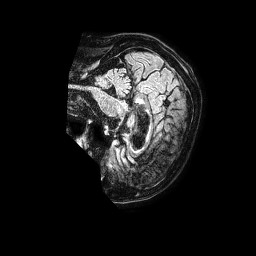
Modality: FLAIR
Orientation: sagittal
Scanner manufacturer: philips
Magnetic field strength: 1.5 T
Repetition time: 4.8 s
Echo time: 0.3 s